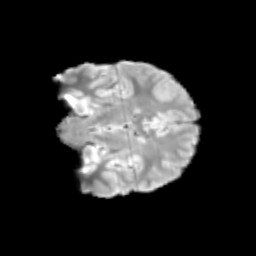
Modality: T2w
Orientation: coronal
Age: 13
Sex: male
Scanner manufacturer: siemens
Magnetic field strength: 3 T
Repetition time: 3.8 s
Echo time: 0.07 s